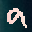
Label: 9